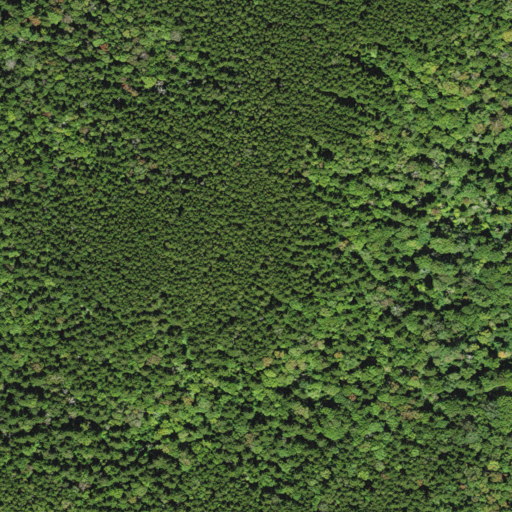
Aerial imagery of mountain in West Virginia named Sugar Creek Mountain containing mixed forest, evergreen forest, and open development